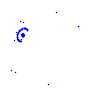
Particle: pion